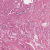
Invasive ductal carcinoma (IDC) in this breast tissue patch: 0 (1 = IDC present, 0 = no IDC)